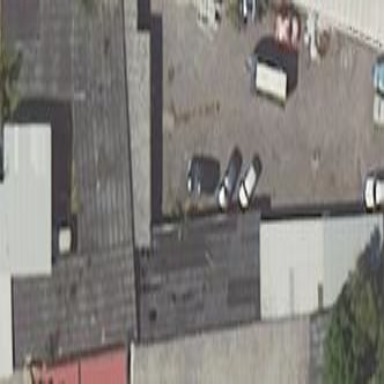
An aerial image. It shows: Shed.